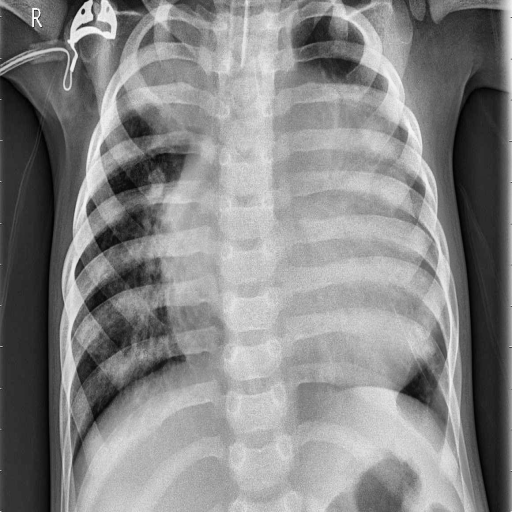
Finding: PNEUMONIA